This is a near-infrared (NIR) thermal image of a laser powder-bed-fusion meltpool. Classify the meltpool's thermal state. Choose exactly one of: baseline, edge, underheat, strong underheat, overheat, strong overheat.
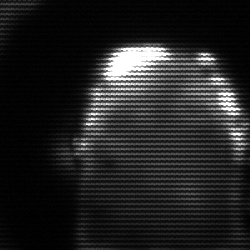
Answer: baseline